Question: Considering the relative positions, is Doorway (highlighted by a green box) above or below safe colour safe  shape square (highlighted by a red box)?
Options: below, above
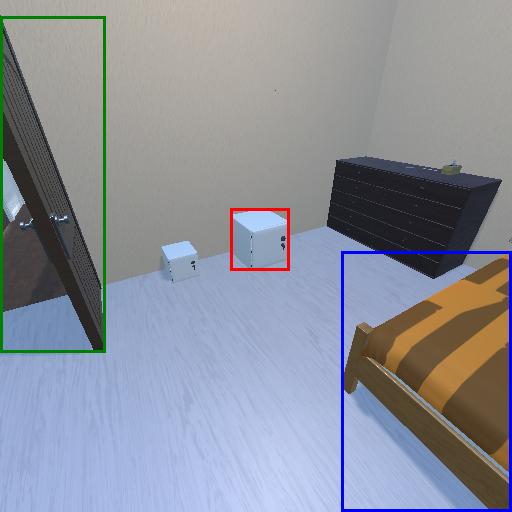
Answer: below